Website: walmart
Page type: address-validator
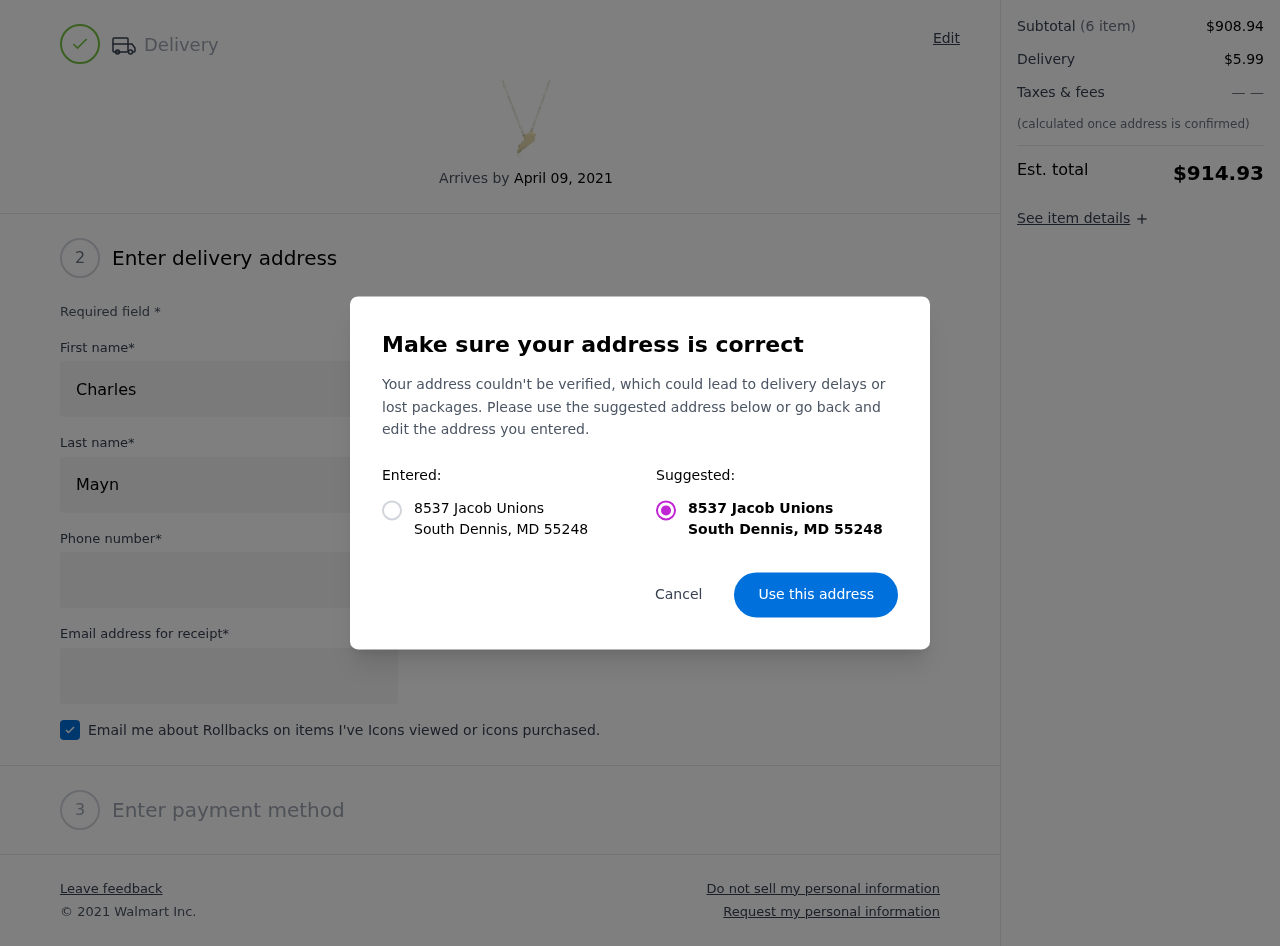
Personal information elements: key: PII_CITY
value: South Dennis
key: PII_POSTCODE
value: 55248
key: PII_STATE_ABBR
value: MD
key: PII_STREET
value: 8537 Jacob Unions
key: PII_FIRSTNAME
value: Charles
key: PII_LASTNAME
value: Maynard
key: PII_STREET2
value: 3608 Jones Road Apt. 922
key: PII_PHONE
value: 9489898371
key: PII_EMAIL
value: cmaynard@hotmail.com
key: PII_POSTCODE_FULL
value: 55248
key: PII_POSTCODE_NUMERIC
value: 55248
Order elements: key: ORDER_DELIVERY_DATE
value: April 09, 2021
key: ORDER_SUBTOTAL
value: $908.94
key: ORDER_SHIPPING_COST
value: $5.99
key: ORDER_TOTAL
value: $914.93